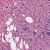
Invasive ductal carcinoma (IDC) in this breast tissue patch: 1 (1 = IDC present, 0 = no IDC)